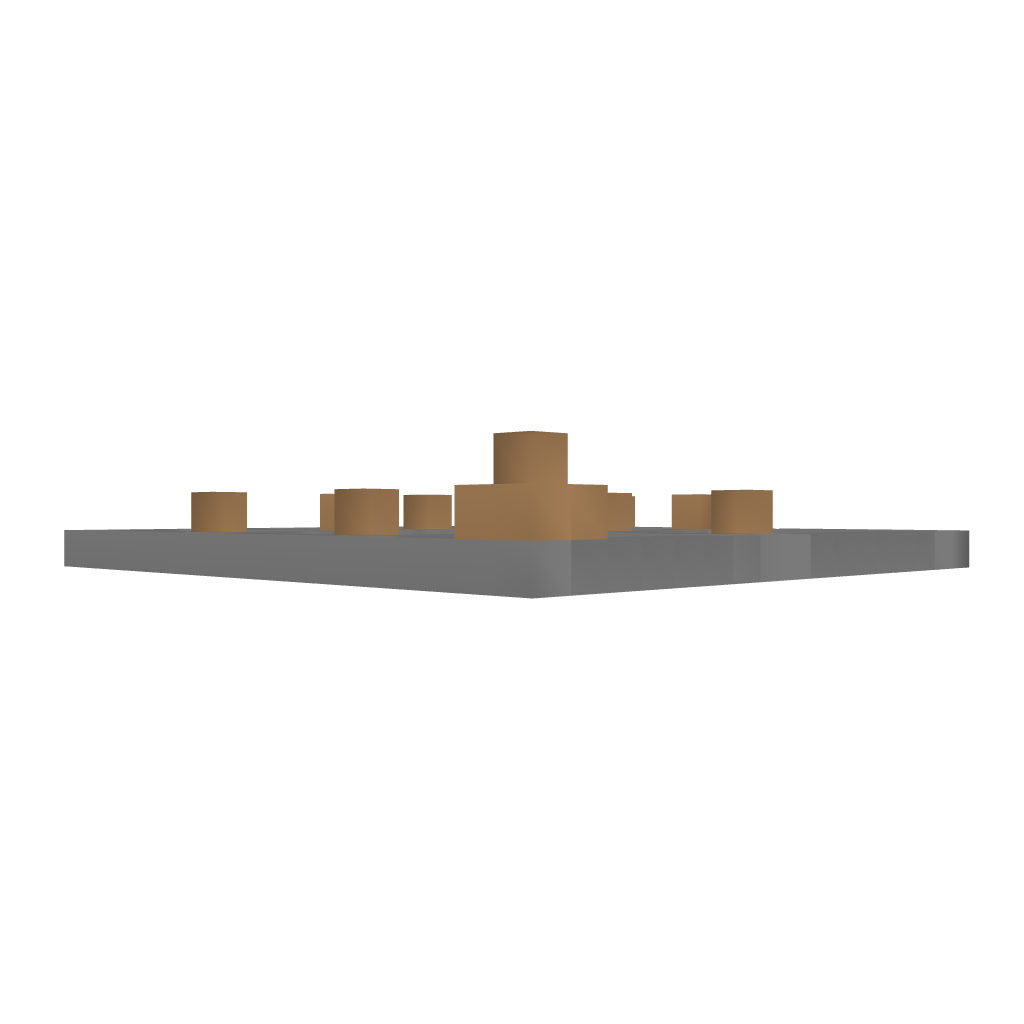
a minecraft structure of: components bad low quality